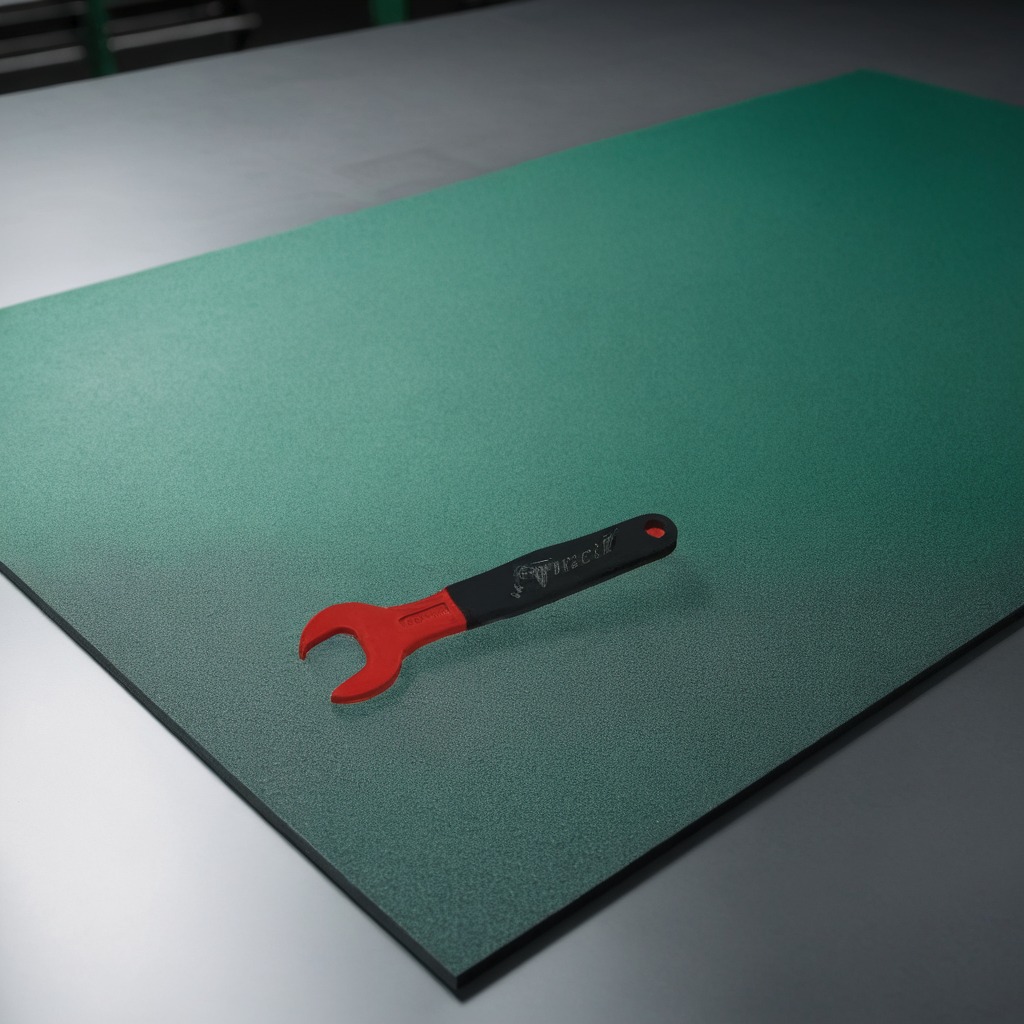
An wrench is lying on the clean granite tabletop covered with a green rubber mat inside a workshop under bright overhead lighting crisp shadows high clarity worn but beneath the mat